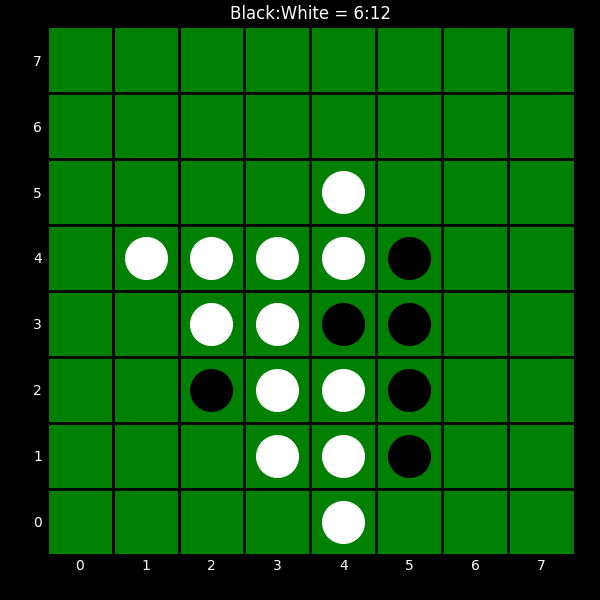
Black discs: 6
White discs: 12